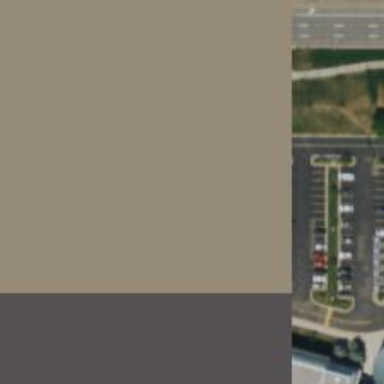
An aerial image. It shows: Parking space is available.